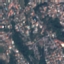
Land use / land cover: Residential